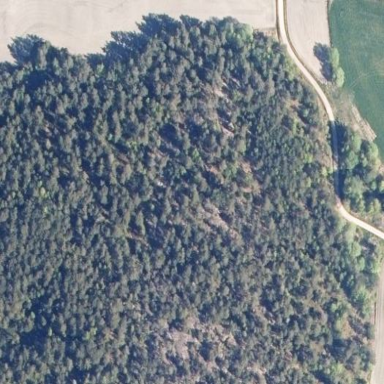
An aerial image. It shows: Beautiful woodland area.